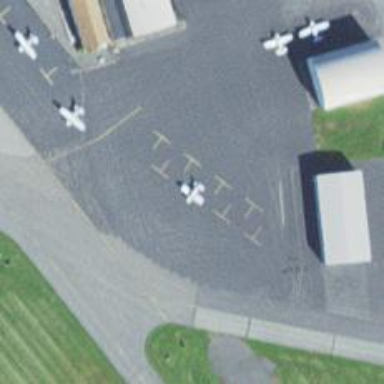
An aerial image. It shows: Image showing helipad at airport.